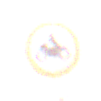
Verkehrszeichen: VerbotKraftraeder
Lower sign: EinspurigeFahrzeugeFrei6
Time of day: SunriseSunset
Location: Outdoor (Suburban)
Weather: Clear
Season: NotSpecified
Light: Natural